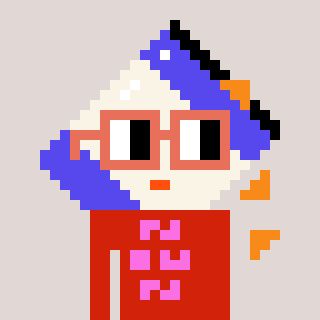
a pixel art character with square orange glasses, a chips-shaped head and a red-colored body on a warm background